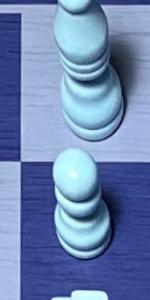
Label: Pawn_White